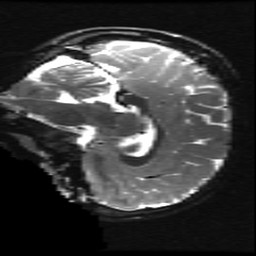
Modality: T2w
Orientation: sagittal
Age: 8
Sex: male
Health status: ill
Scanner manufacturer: ge
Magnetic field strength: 3 T
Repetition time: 7.5 s
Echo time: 0.1007 s